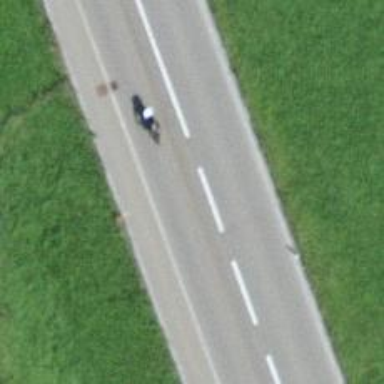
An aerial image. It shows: Asphalt road classified as primary highway.